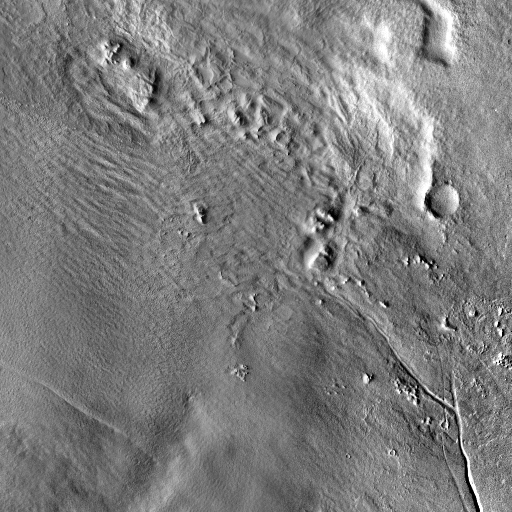
Crater classes present: Background, Other